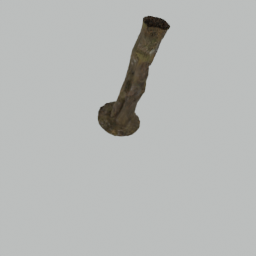
Label: nature